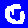
Digit: 0